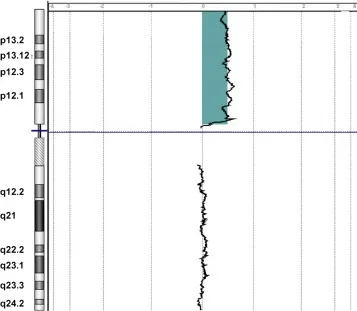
ACGH and FISH analysis of chromosome 16 in our patient. (a) aCGH identified a duplication of chromosome region 16pter-p11.2 Log 2 ratio data for two dye-swap plots (patient/control) are presented according to their positions in the human genome. The black line indicates the moving average. The greenish shaded region indicates the duplication on chromosome region 16pter-p11.2. The blue horizontal line marks the location of the centromere.
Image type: chart (chart)